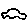
Label: car